Question: We're using Apache 2.2.22 on Windows 2008 R2 Enterprise.
Our application uses SSL (OpenSSL) and is getting a <URL> which I cannot yet find the fix for. The error is that SOMETIMES in firefox only, this happens:

Refreshing (or hitting "try again") fixes the error, but that is just a workaround.
Additonally, trying to connect using the Python 3 urllib.request library gives the error
'''
urllib.error.URLError: <urlopen error [Errno 1] _ssl.c:392: error:1408E0F4:SSL routines:SSL3_GET_MESSAGE:unexpected message>
'''
My best guess is that these are the same issue but I can't pin it down.
One website recommends a <URL> but I do not know how to translate this into a fix for apache. I'm not a server administration expert but I figured I could probably find one here.
A lot of people are having this error so I'm sure whoever solves this will be an internet hero!
EDIT:
I've been having problems replicating the error, but I finally found someone running FF 13 that hit it. I didn't get any good debug info, but I hit "try again" about 10 times and suddenly I got a 200 OK and the site showed up.
Meanwhile I'm running FF 13 and FF 14 on my machine (tried both) and neither of them hit the issue.
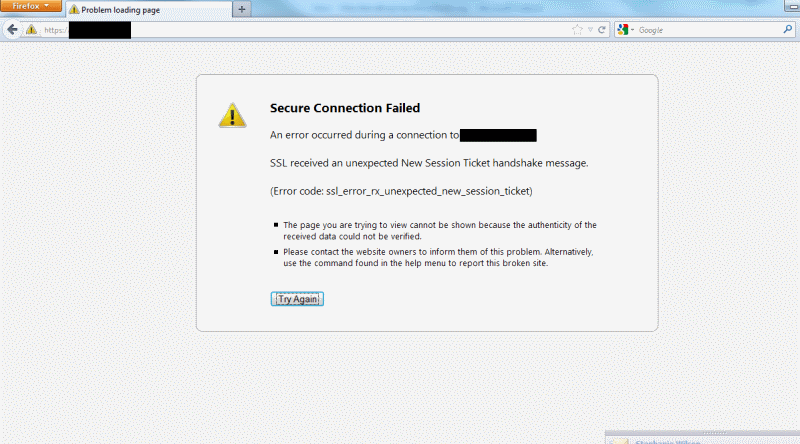
Answer: Looks like <URL>, and my google-fu failed me.
From the site:
"I finally figured out that Firefox was screwing up when using the TLS 1.0 protocol. So all I had to do was edit my Apache 2.2 httpd.conf to have this line:
'''
SSLProtocol -SSLv2 +SSLv3 -TLSv1
'''
I don't like this solution though. The Mozilla Firefox team should release a build of Firefox that is statically linked to a newer version of the OpenSSL library which doesn't suffer from this bug. I much prefer TLS because of the added security it provides, so I ended up with a line that opted for security over broken SSL library compatibility:
'''
SSLProtocol -SSLv2 -SSLv3 +TLSv1
'''
Also note that I disable SSL v2 as well bacause it's widely known to be inherently flawed."
EDIT: I've added the following to my httpd-ssl.conf file and am checking to see if it worked:
'''
BrowserMatch ^Mozilla SSLProtocol -SSLv2 +SSLv3 -TLSv1
'''